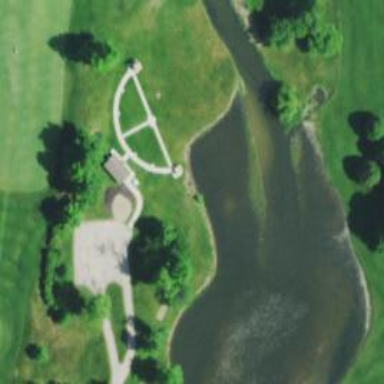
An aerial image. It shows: Path used for both walking and golf.